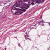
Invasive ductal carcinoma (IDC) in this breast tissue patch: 0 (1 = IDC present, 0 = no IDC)